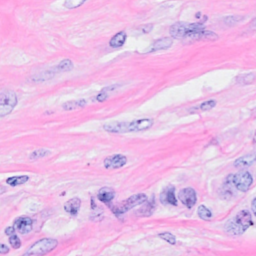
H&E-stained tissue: Breast